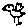
Label: bird